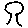
Label: tree